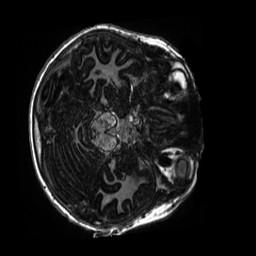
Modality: MP2RAGE
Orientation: axial
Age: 12
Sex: male
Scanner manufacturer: siemens
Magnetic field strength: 3 T
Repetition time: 4 s
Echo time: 0.00303 s